Question: My problem is that by moving the shopping cart button, the card menu opens and by clicking except the card menu, the card box should be closed. I wrote some of these, help me get the solution, thank you.

'''
$(document).ready(function() {
$('.shop').hover(function() {
$('.carts').css('visibility', 'visible');
});
});
'''
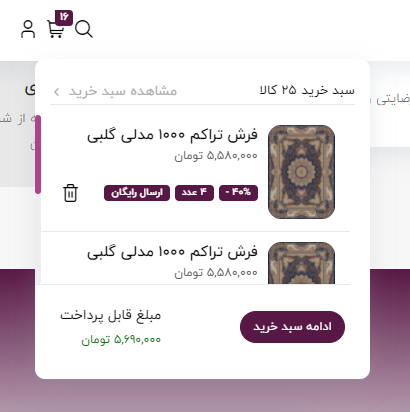
Answer: You could check if the clicked target ('e.target') is not the '.carts' element (negation with '!'):
'''
if (!$(e.target).is('.carts')) {
$('.carts').css('visibility', 'hidden');
}
'''
'''
$(document).ready(function () {
$('.shop').hover(function () {
$('.carts').css('visibility', 'visible');
});
$('body').click(function(e) {
if (!$(e.target).is('.carts')) {
$('.carts').css('visibility', 'hidden');
}
});
});
'''
'''
.shop {
background-color: yellow;
}
.carts {
background-color: red;
visibility: hidden;
}
'''
'''
<script src="https://cdnjs.cloudflare.com/ajax/libs/jquery/3.3.1/jquery.min.js"></script>
<span class="shop">Shop</span>
<div class="carts">Test</div>
'''